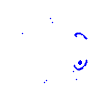
Particle: pion